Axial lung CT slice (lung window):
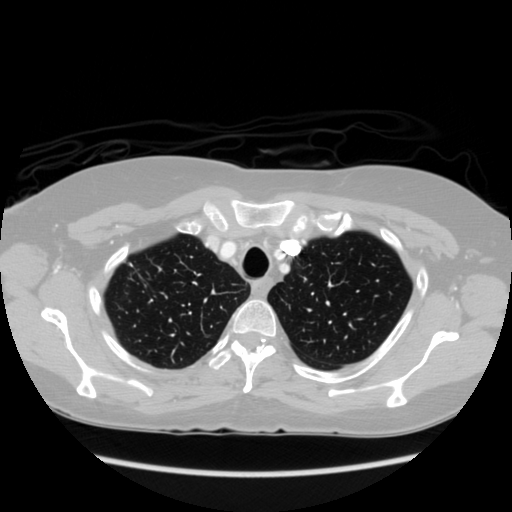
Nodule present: no